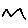
Label: zigzag